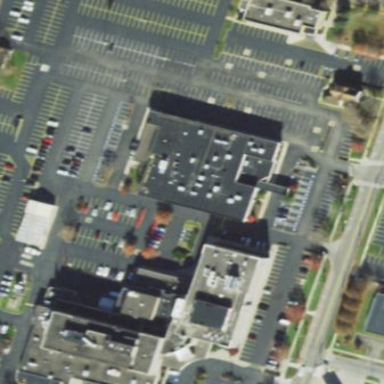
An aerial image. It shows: Healthcare facility identified as hospital.